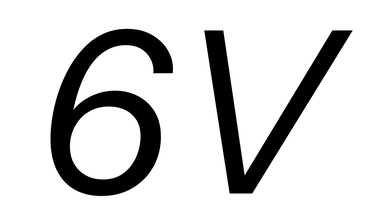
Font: InstrumentSans-Italic_Italic